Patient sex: F
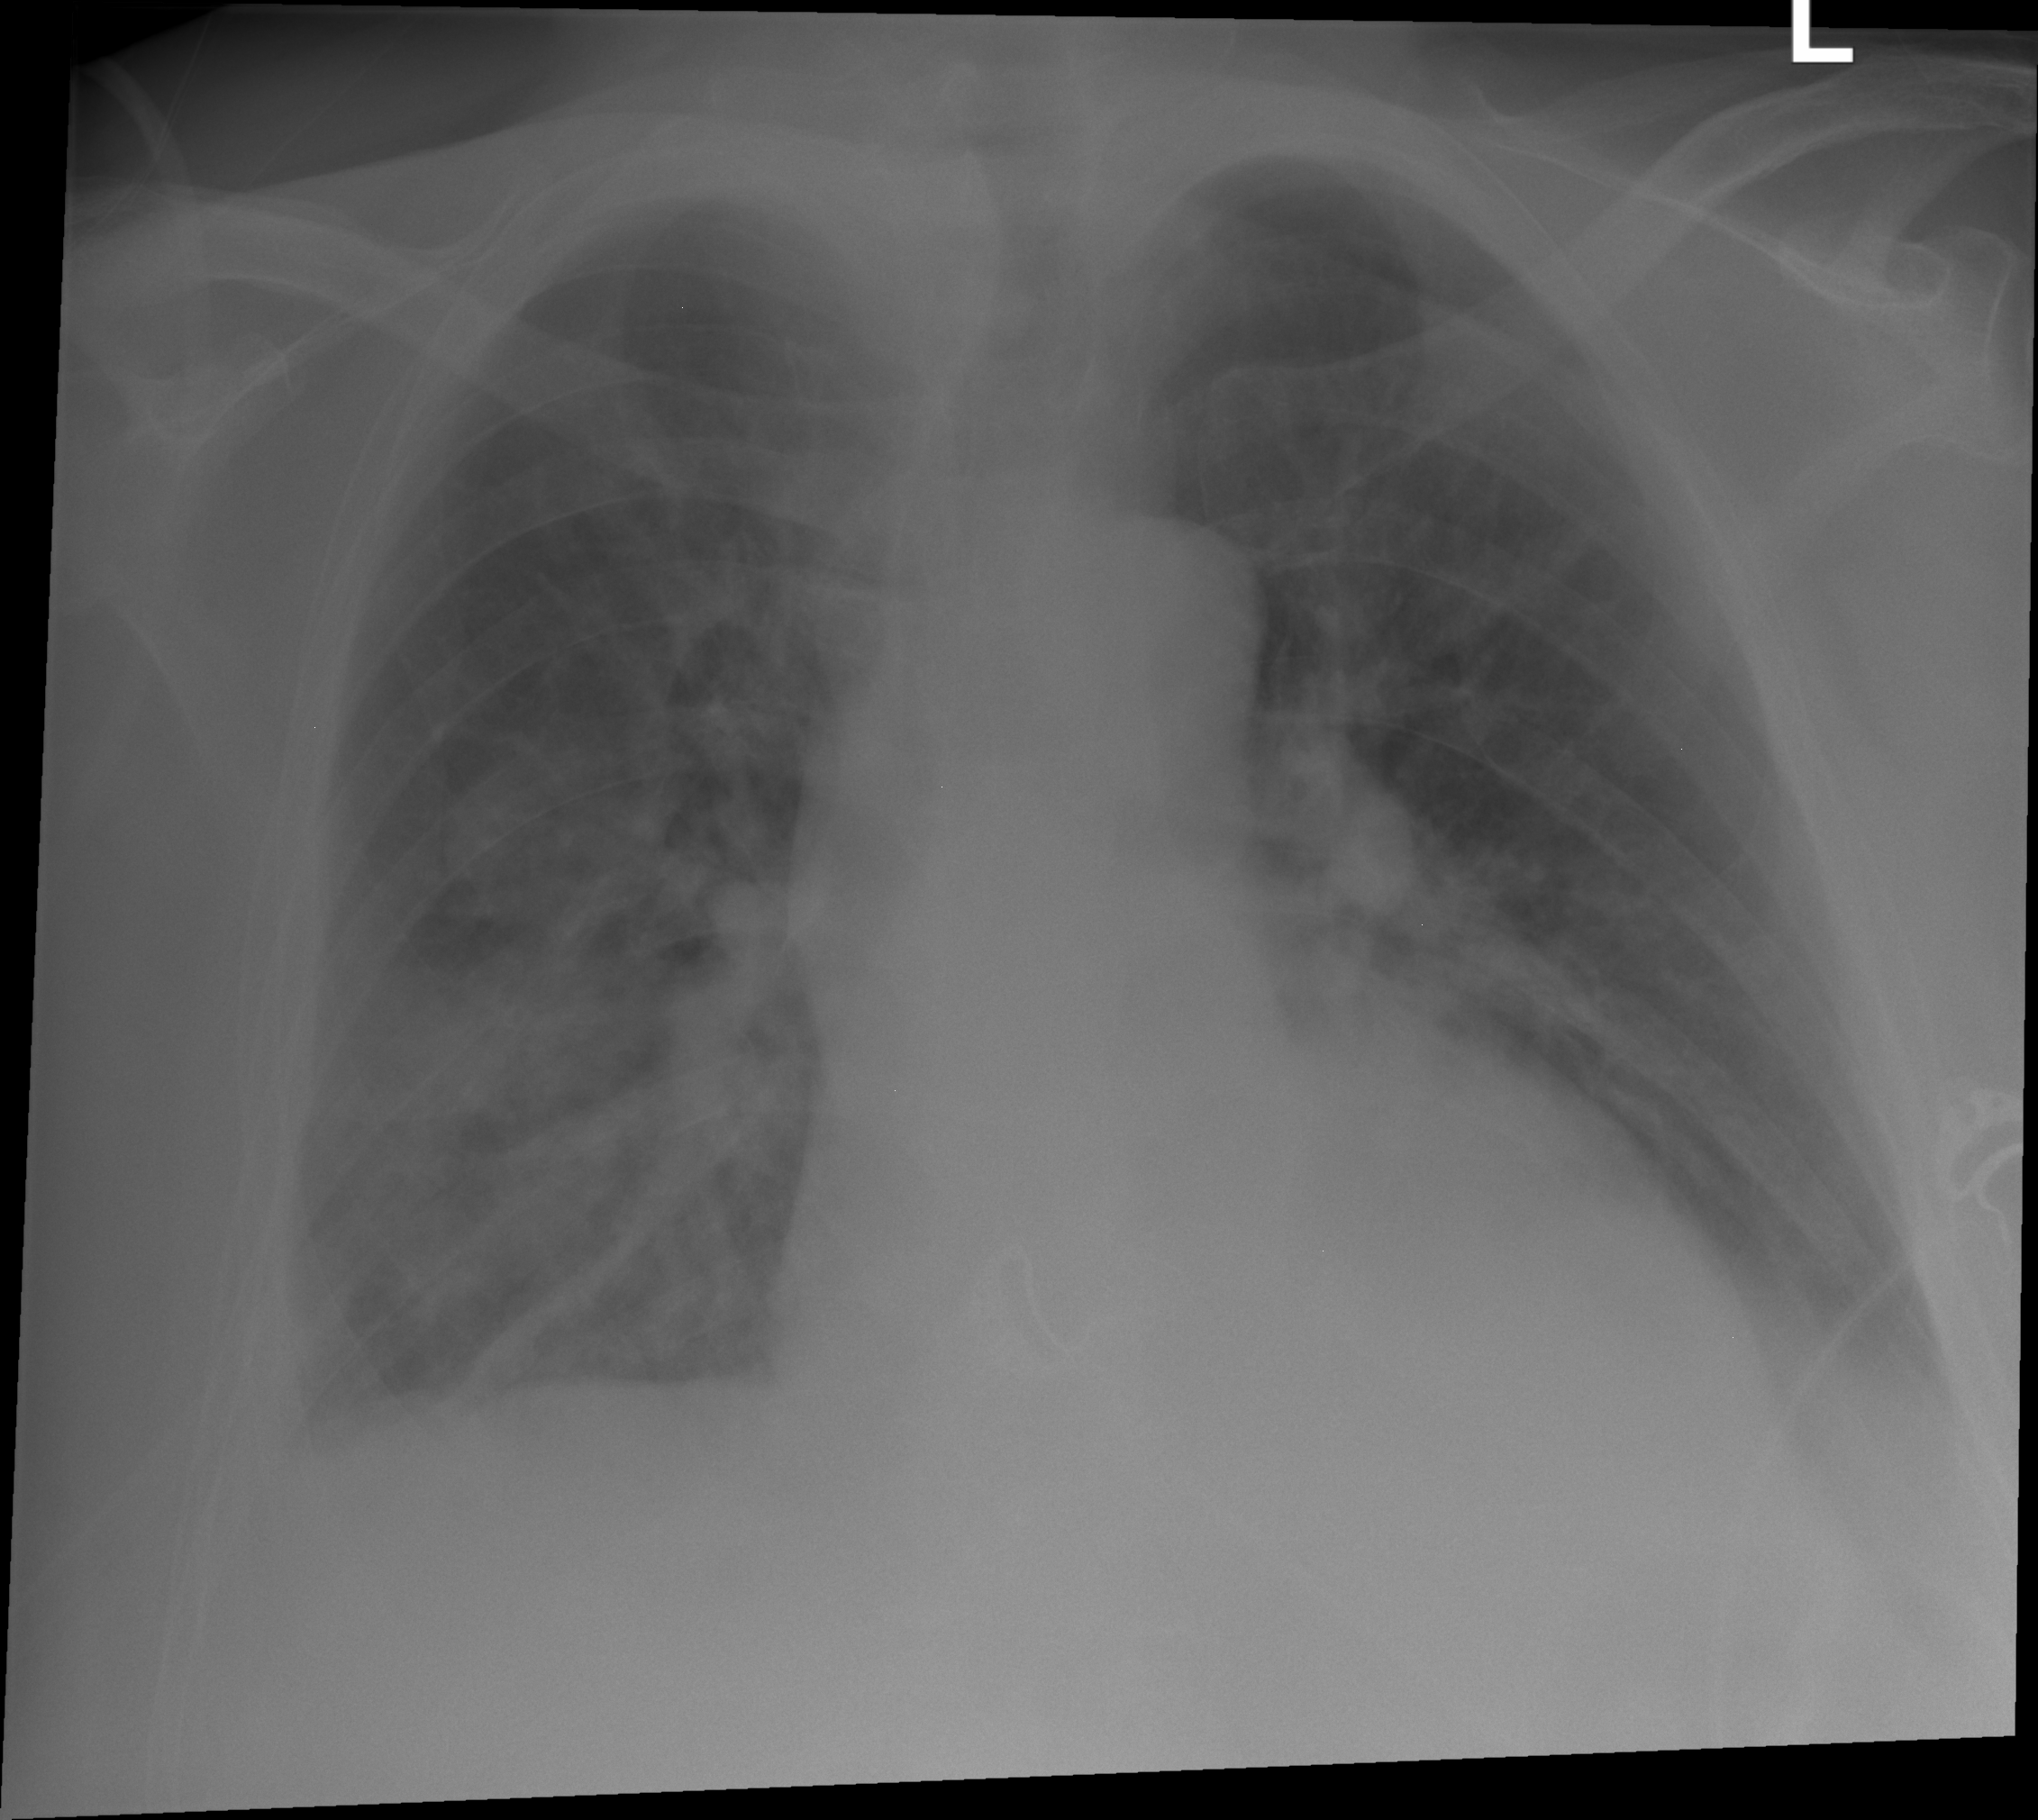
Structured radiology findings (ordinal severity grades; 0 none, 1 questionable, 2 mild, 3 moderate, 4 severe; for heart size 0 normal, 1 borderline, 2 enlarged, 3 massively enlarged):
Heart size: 2
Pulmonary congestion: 1
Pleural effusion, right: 2
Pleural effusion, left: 2
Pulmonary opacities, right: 3
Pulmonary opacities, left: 0
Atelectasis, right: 2
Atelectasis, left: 2